Field crop: tomato
Growth stage: 1
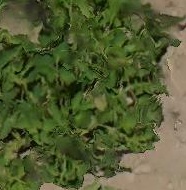
Species: tomato